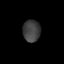
Tissue: prostate
Cell type: Myeloid cells
Senescence score: 0.3306
Nuclear area (px): 379
Mean DAPI intensity: 63.14